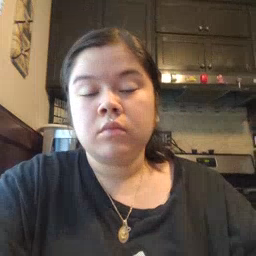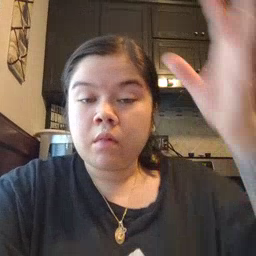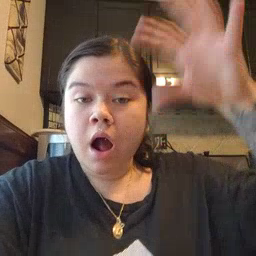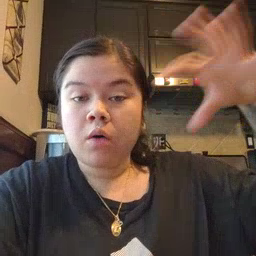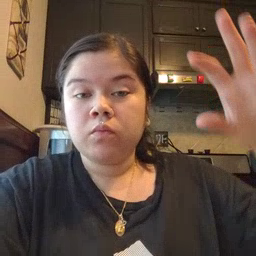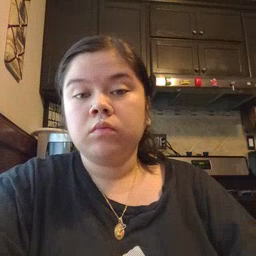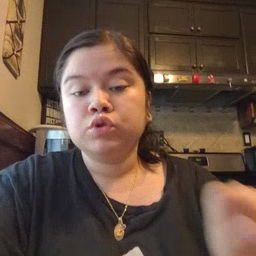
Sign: cloud